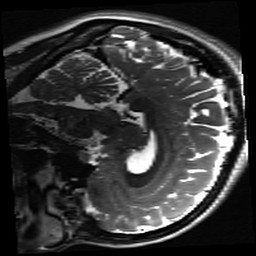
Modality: inplaneT2
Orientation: sagittal